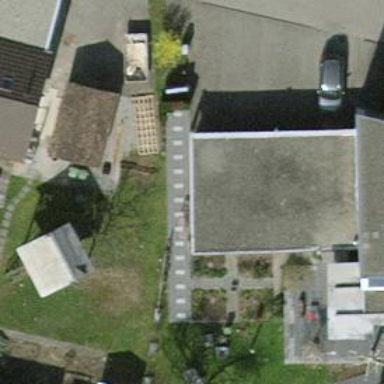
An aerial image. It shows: Group of garages.